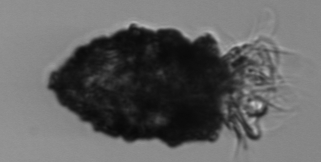
Label: Stenosemella_pacifica